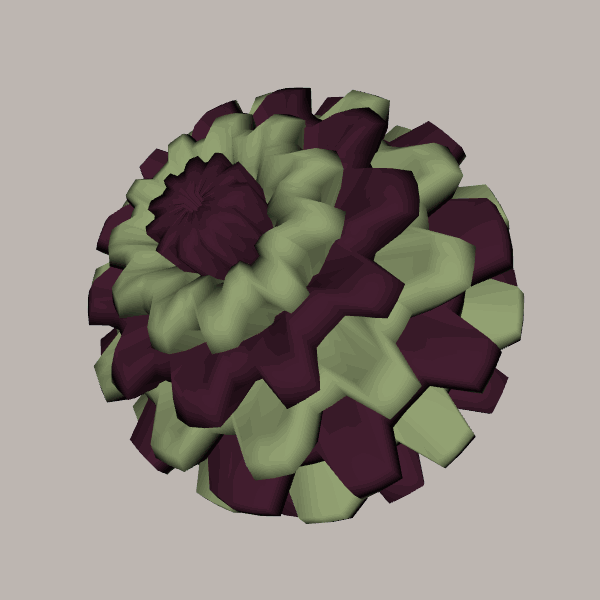
Background: light